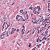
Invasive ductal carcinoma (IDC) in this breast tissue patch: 1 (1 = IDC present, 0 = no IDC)